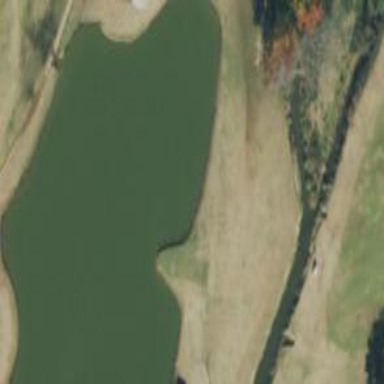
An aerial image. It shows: Water hazard on golf course.